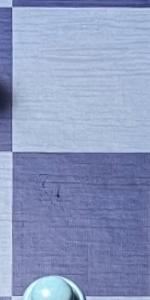
Label: Empty